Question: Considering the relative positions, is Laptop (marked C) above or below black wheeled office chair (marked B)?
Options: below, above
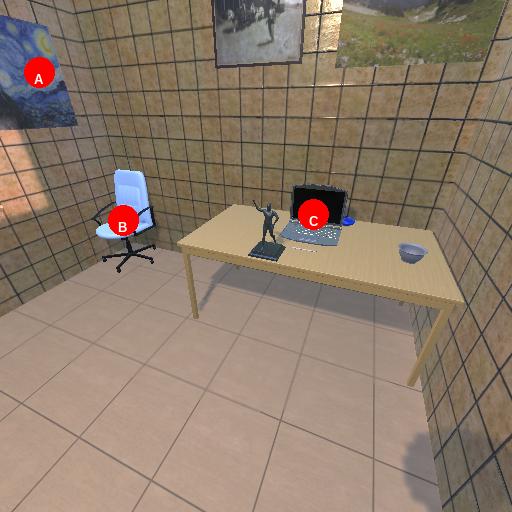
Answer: below